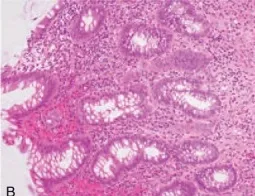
(B) At the initial evaluation, findings included colonic mucosa with infiltration of lymphocytes and eosinophils in a subepithelial lesion with no obvious dysplastic changes. (Hematoxylin and eosin stain, x200).
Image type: pathology (h&e)